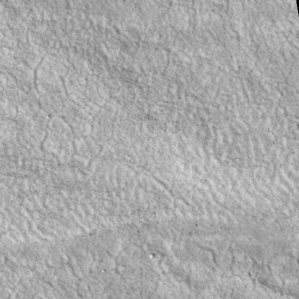
Label: non_frost